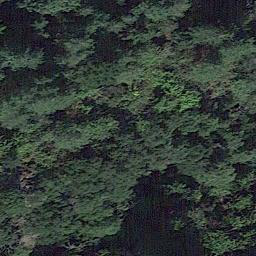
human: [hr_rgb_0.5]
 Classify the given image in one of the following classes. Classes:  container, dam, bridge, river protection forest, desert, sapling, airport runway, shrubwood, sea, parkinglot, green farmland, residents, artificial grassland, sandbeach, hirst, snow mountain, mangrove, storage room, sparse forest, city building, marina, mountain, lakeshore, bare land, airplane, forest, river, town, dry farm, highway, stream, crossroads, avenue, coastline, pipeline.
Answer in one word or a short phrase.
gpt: forest